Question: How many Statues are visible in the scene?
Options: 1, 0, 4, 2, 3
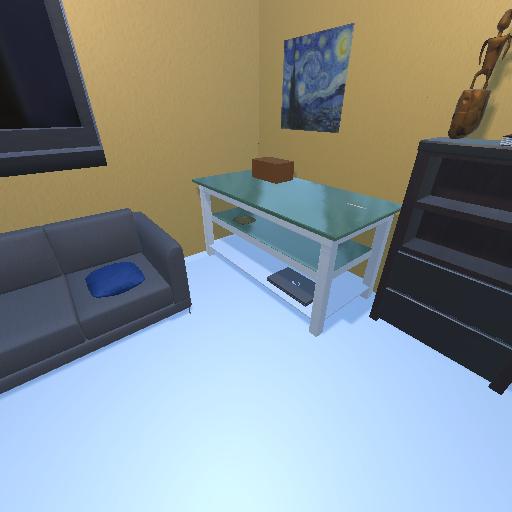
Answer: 1